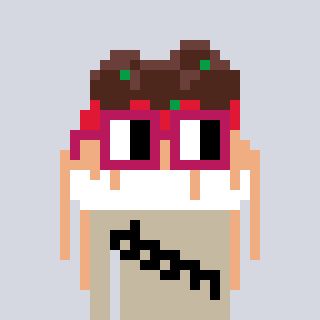
a pixel art character with square dark red glasses, a spaghetti-shaped head and a bege-colored body on a cool background